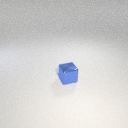
small blue metal cube